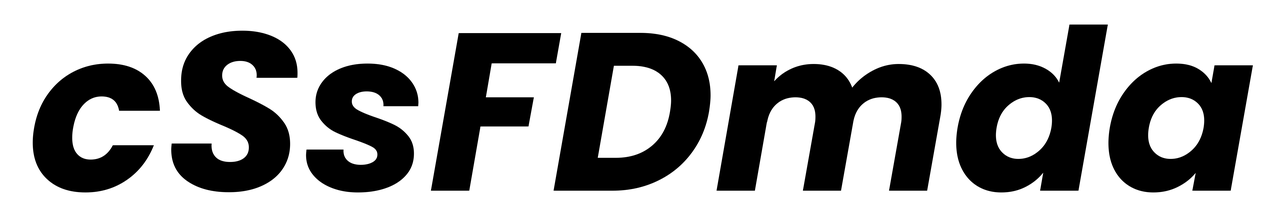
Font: Poppins-BoldItalic